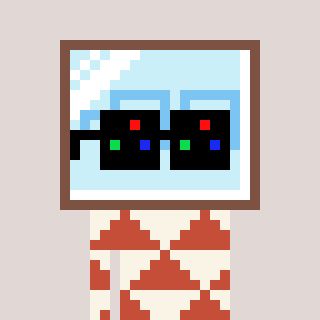
a pixel art character with square black sunglasses, a mirror-shaped head and a rust-colored body on a warm background